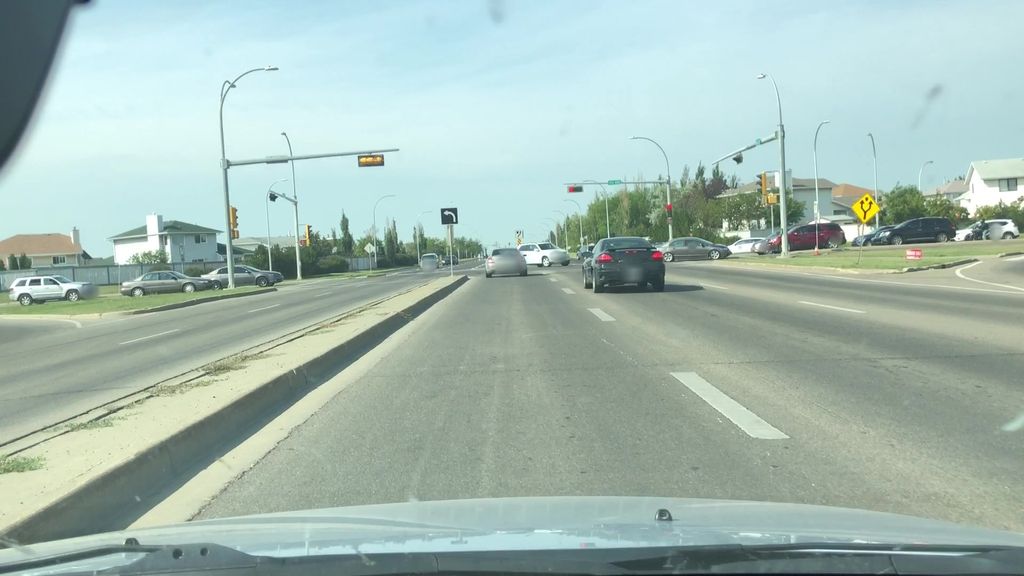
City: edmonton